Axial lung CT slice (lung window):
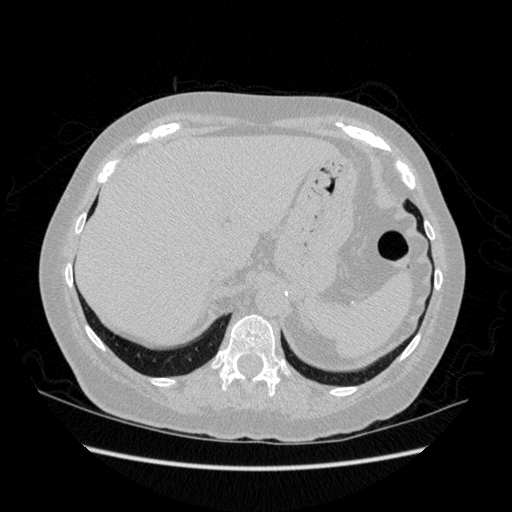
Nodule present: no